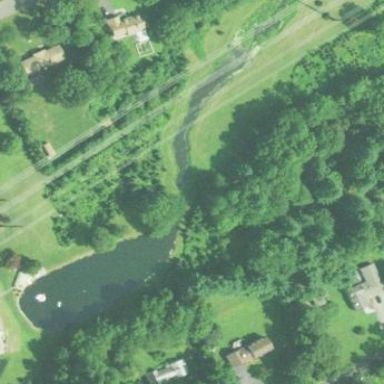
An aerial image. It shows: Serene pond surrounded by nature.